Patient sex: M
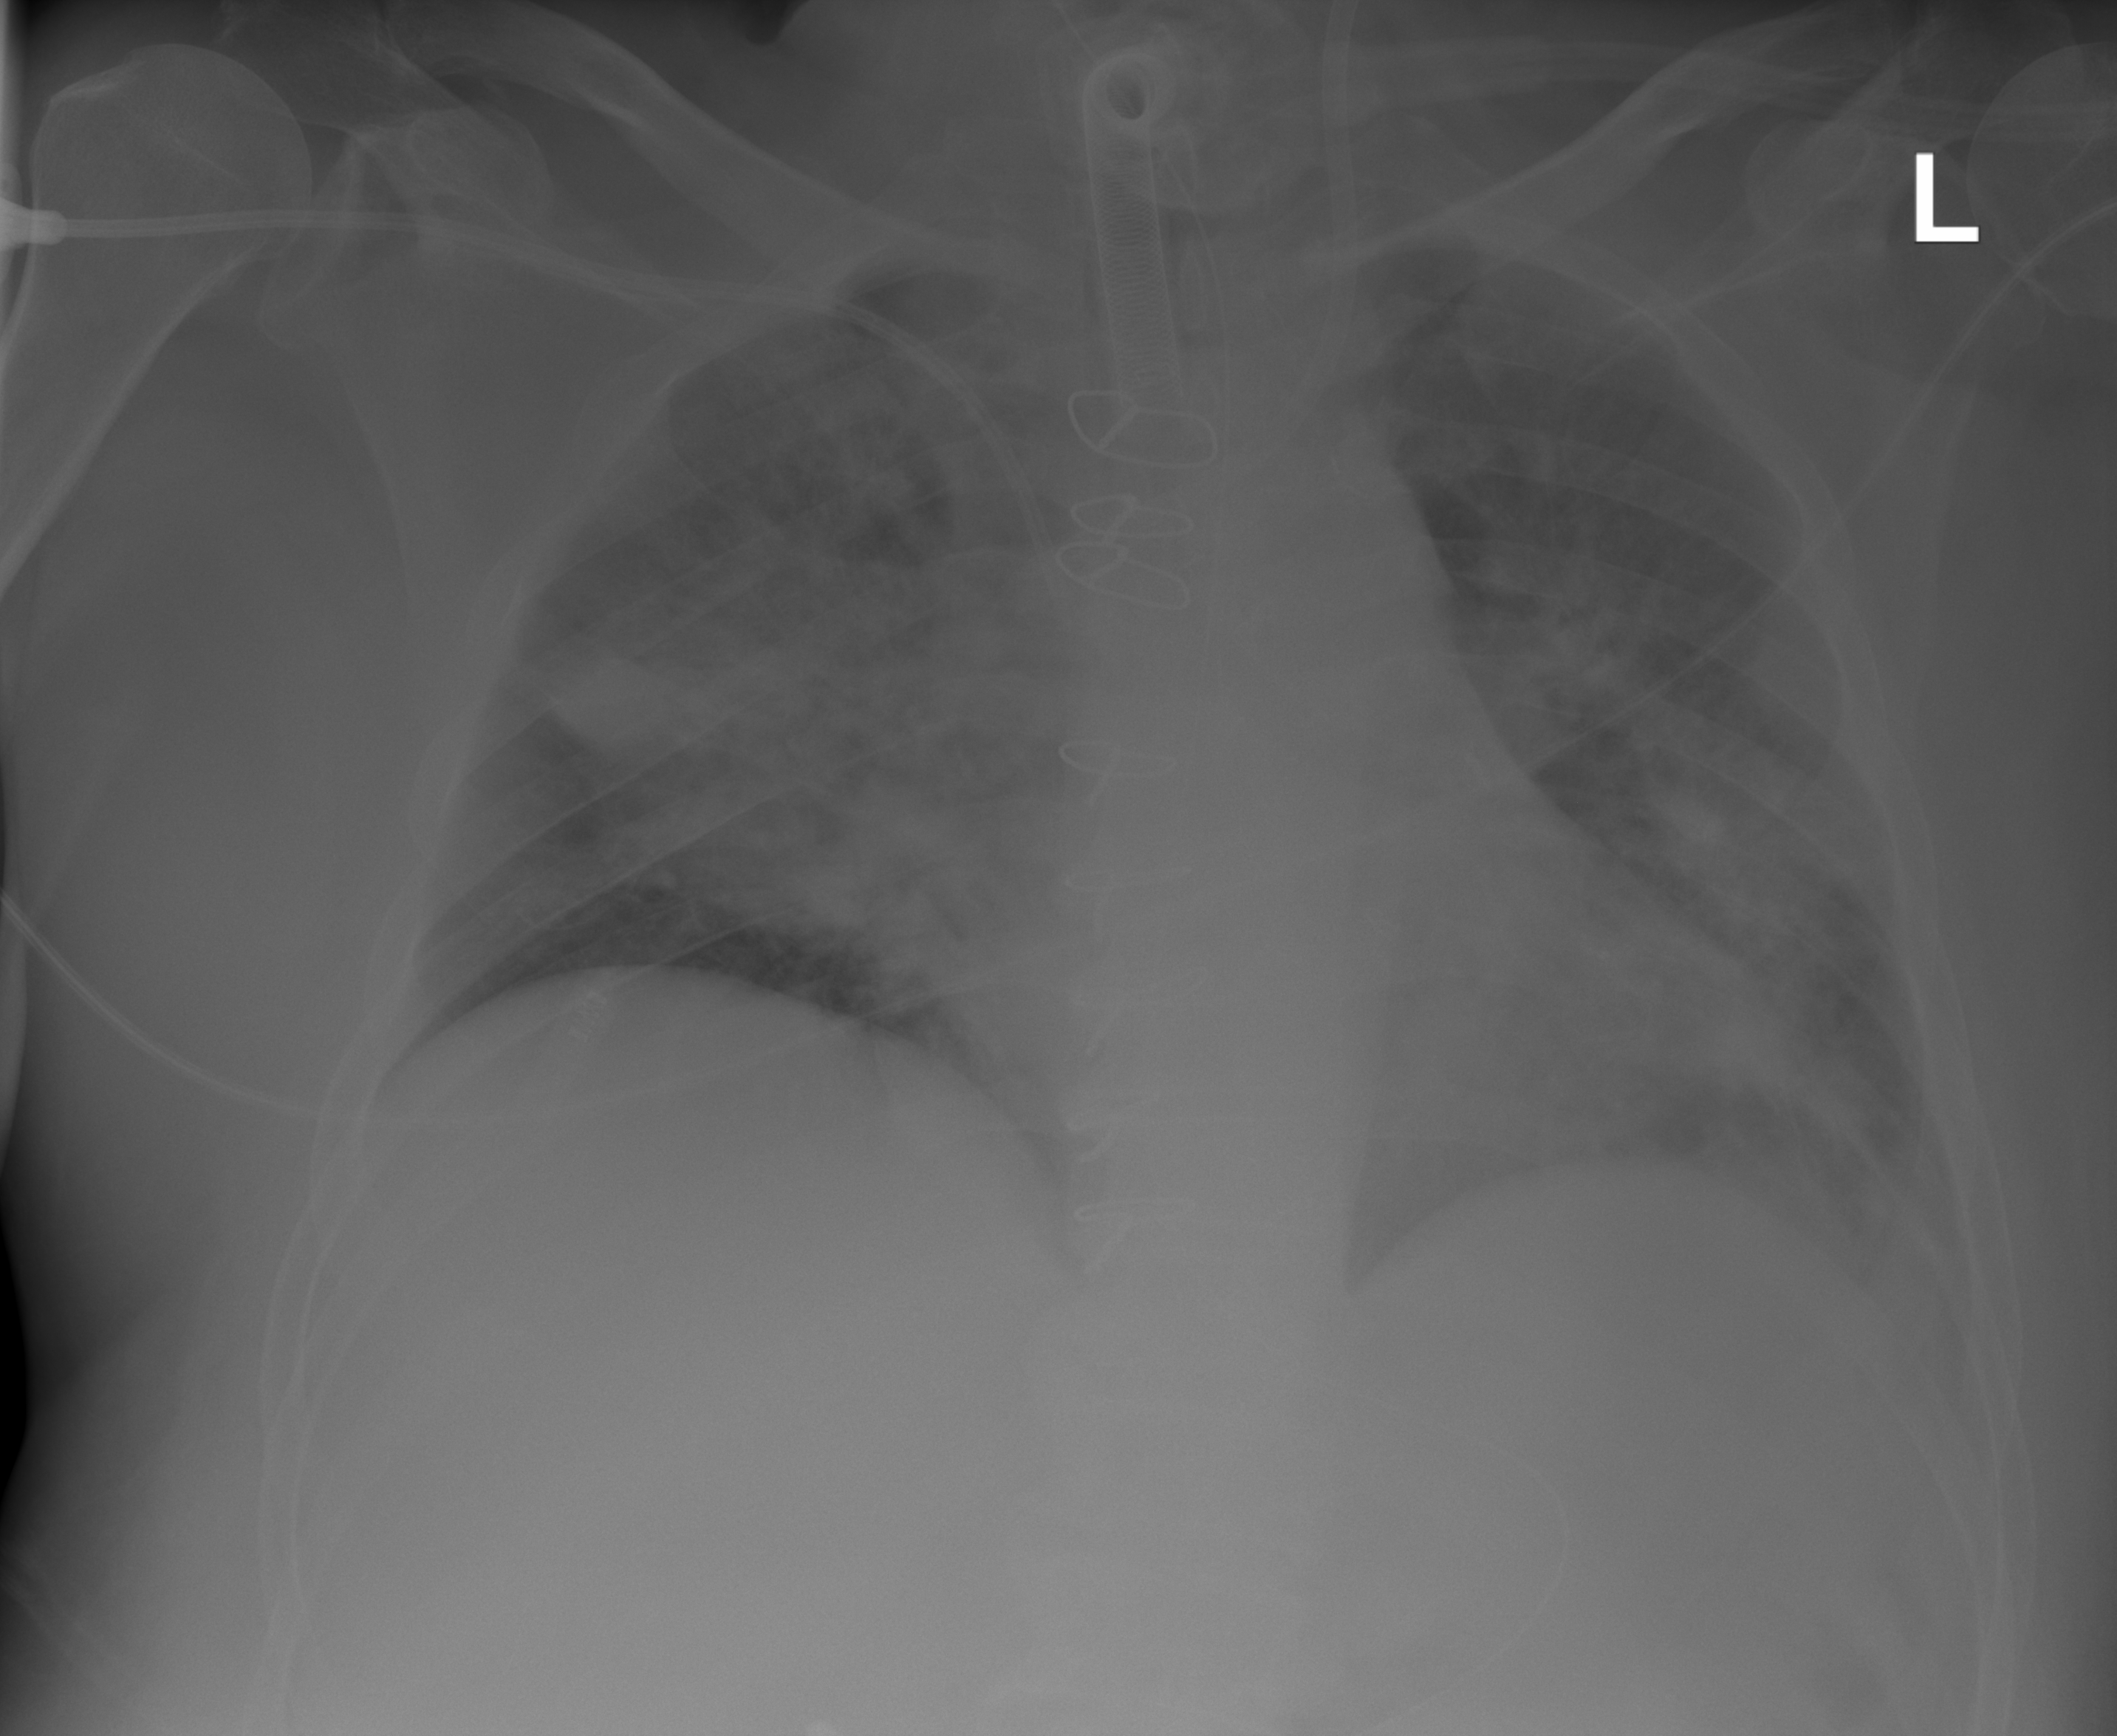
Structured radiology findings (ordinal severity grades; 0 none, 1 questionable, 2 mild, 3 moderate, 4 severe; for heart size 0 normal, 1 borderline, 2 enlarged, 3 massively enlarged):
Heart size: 2
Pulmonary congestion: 2
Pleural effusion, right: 0
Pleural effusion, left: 0
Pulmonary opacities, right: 3
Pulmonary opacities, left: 3
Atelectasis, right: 0
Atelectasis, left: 2